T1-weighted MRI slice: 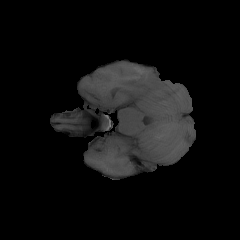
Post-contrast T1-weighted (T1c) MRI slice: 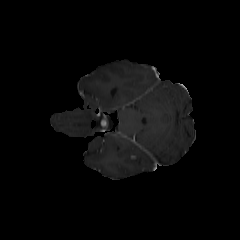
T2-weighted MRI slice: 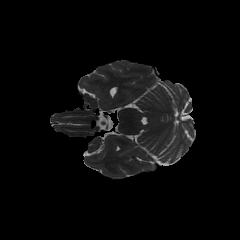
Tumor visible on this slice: no